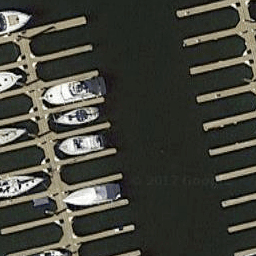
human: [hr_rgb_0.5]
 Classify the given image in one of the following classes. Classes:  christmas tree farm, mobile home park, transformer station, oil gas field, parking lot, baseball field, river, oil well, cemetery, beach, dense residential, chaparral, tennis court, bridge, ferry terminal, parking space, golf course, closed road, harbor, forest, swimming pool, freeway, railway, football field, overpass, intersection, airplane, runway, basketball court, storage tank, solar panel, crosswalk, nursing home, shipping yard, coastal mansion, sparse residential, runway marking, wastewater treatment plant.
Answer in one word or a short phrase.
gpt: harbor